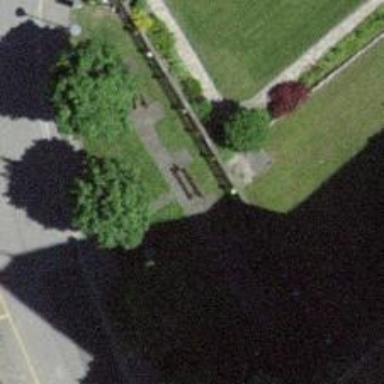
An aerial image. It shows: Bench for seating.